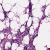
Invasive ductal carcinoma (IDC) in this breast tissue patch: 0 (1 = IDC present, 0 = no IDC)